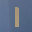
Label: 1